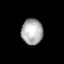
Tissue: lung
Cell type: Others
Senescence score: 0.1831
Nuclear area (px): 539
Mean DAPI intensity: 174.265